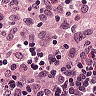
Metastatic tissue present: no